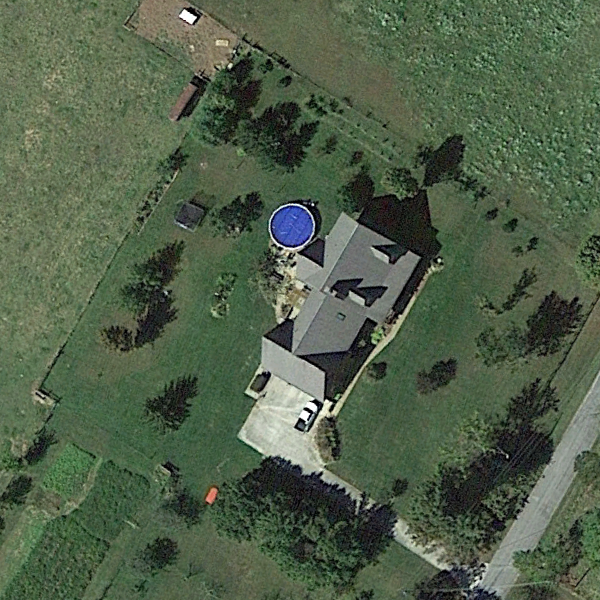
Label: SparseResidential